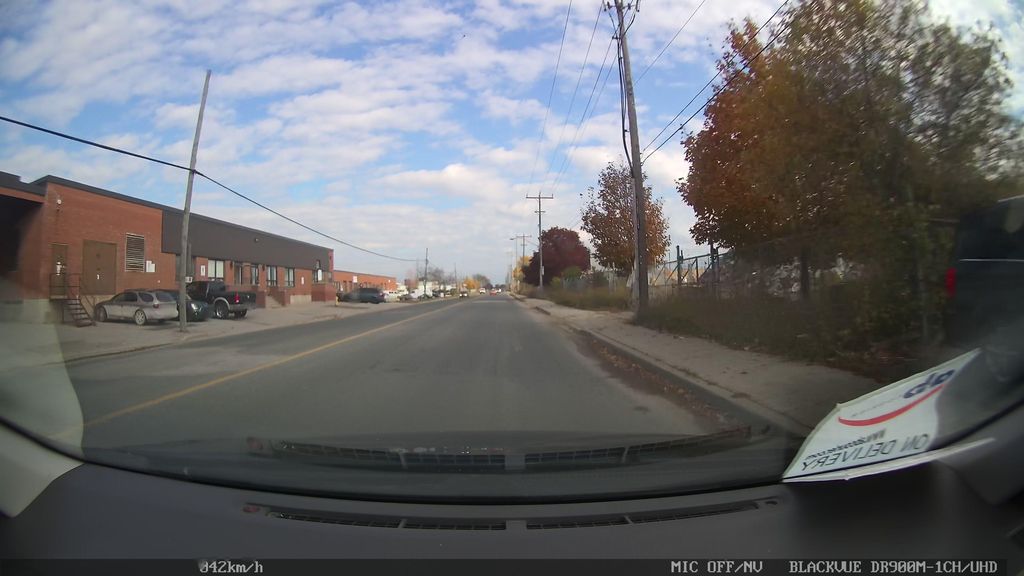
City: toronto